Field crop: tomato
Growth stage: 1
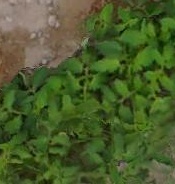
Species: tomato